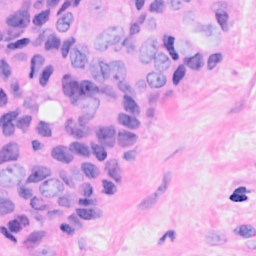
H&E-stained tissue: Breast